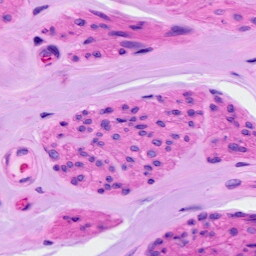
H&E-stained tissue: Ovarian